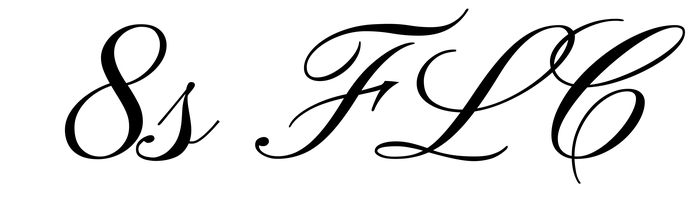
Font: PinyonScript-Regular